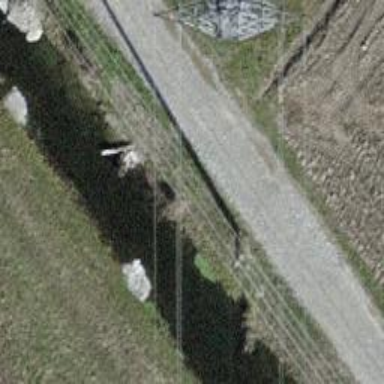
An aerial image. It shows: Power line in the image.